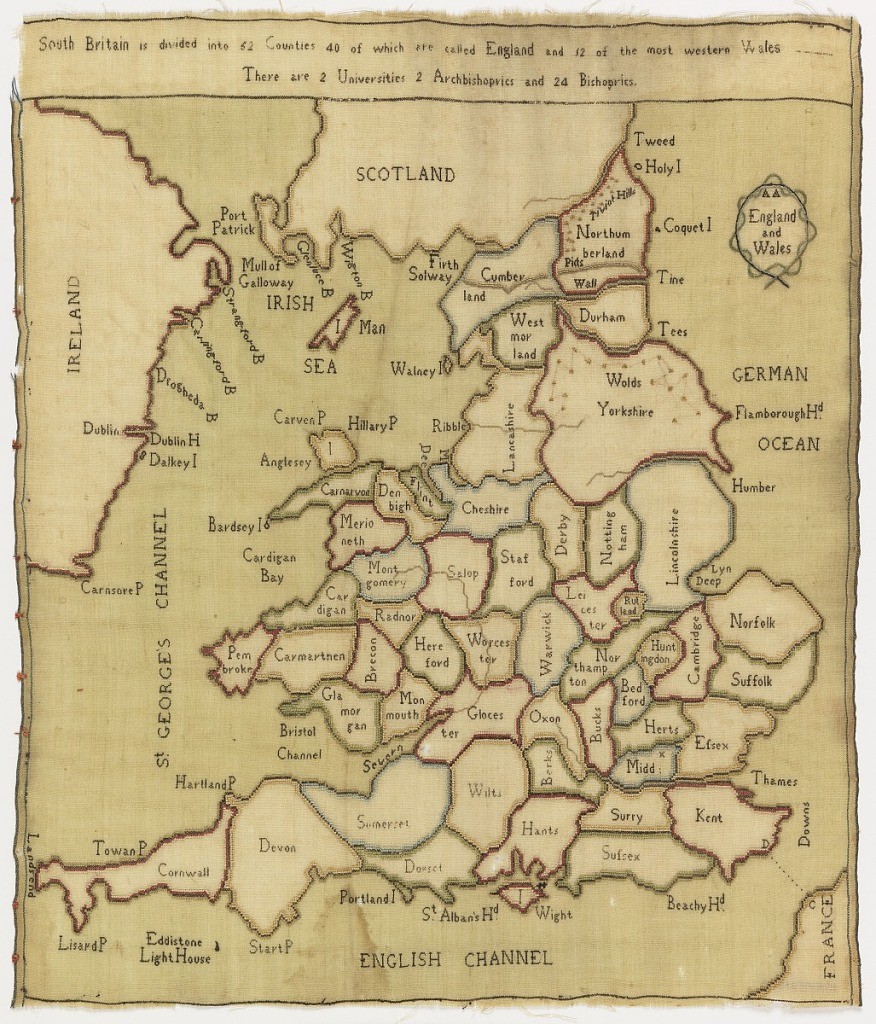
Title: Map sampler
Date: ca. 1790
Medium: silk and paint on wool Technique: cross, split and half cross on plain weave foundation; counted and uncounted stitches
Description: Map showing all the countries of England and Wales, with portions of Scotland, Ireland and France.  Embroidered inscription at top: "South Britain is divided into 62 counties 40 of which are called England and 12 of the most western Wales.  There are 2 Universities 2 Arch-bishoprics and 24 bishoprics."  A cartouche at the right reads "England and Wales."